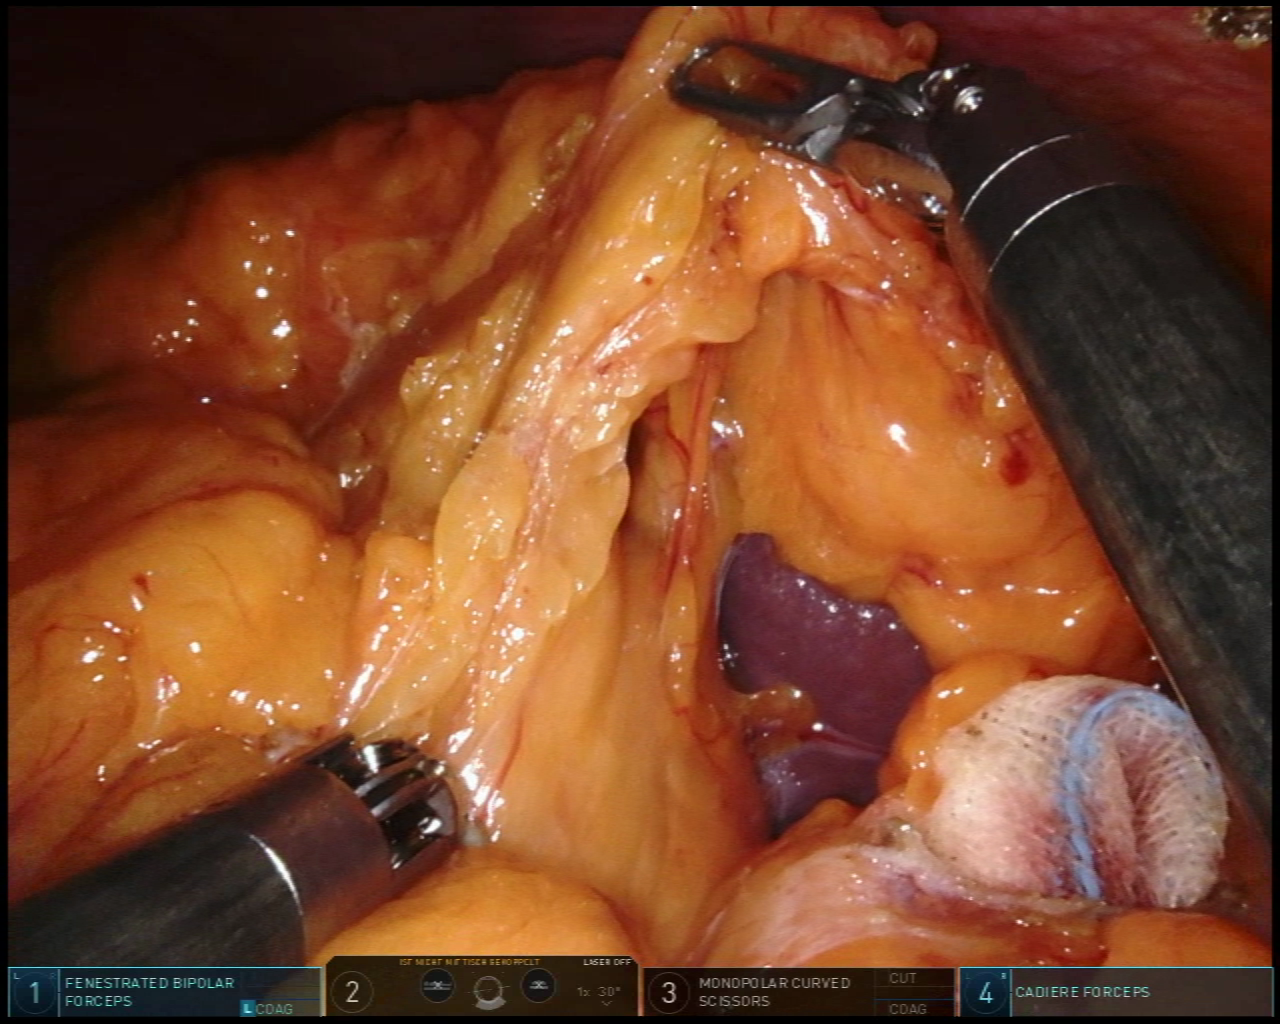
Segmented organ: spleen
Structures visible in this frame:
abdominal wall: yes
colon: no
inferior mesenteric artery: no
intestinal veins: no
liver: no
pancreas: no
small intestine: no
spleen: yes
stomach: no
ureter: no
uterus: no
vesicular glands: no